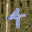
Label: 4